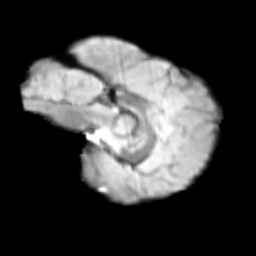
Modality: T2w
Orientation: sagittal
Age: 11
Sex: male
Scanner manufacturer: siemens
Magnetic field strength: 3 T
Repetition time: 3.8 s
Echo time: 0.07 s